Question: For sake of backwards compatibility I need to have a stored proc run on both sql server 2005 AND sql server 2008. However due to some commands being deprecated in sql server 2008 my script compiles on 2005 but fails on 2008. I am looking for the c++, c# equivalent of #define, #ifdef so I can compile the same script on 2005 & 2008. What is the standard practice on this ? Attached screenshot explains in detail. thank you

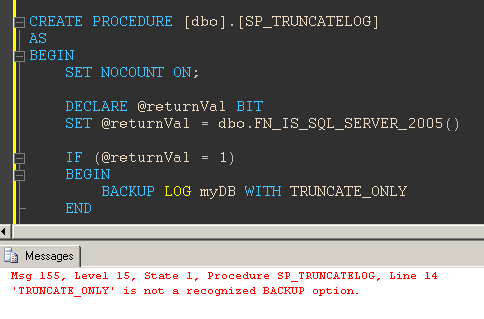
Answer: Use dynamic SQL:
'''
if (@returnVal = 1)
exec ('backup log myDB with truncate_only');
'''